Question: I created a button:
<URL>
My css so far is:
'''
.button {
padding: 5px 20px;
background: orange;
position: relative;
float:left;
text-align: center;
border-radius: 10px;
text-decoration: none;
color: white;
}
'''
My goal is to have (only) the right side of the button turning to an arrow peak on hover. The result should be something similar like this:

When hovering out, the button shall transit to its original shape.
Is this something that can be achieved with CSS or is jQuery needed?
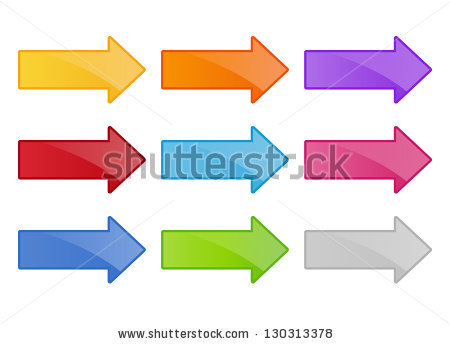
Answer: # Working example
<URL>
# EDIT, now with transition
<URL>
# EDIT, now with transition on mouseout
<URL>
# HTML
'''
<a href="#" class="button">login</a>
'''
# CSS
'''
.button {
padding: 5px 20px;
background: orange;
position: relative;
float:left;
text-align: center;
border-radius: 10px;
text-decoration: none;
color: white;
position:relative;
}
.button:after {
content: " ";
border: solid transparent;
border-width: 0;
border-left-color: orange;
position: absolute;
-webkit-transition: all 1s ease;
left: 100%;
top: 50%;
}
.button:hover:after {
content: " ";
display:block;
border: solid transparent;
content: " ";
height: 0;
width: 0;
position: absolute;
pointer-events: none;
border-color: rgba(0, 0, 0, 0);
border-left-color: orange;
border-width: 25px;
margin-top: -25px;
margin-left: -10px;
}
'''